Interaction volume radius: 5 \u00c5
Interaction volume height: 10 \u00c5
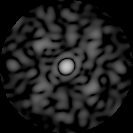
Disorder parameter: 0.6103